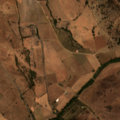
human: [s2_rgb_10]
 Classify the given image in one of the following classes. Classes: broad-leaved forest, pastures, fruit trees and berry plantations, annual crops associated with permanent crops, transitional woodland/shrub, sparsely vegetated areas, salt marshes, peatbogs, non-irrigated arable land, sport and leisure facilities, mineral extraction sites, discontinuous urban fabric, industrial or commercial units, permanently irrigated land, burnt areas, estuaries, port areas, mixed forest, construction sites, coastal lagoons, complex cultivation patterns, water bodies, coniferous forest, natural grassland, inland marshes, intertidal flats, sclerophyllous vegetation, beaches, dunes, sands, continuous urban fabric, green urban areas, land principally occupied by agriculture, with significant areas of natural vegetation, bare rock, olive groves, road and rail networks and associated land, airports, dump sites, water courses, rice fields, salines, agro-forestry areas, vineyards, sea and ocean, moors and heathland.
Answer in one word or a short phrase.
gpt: non-irrigated arable land, olive groves, agro-forestry areas